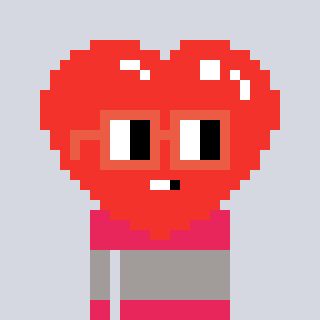
a pixel art character with square orange glasses, a heart-shaped head and a redpinkish-colored body on a cool background